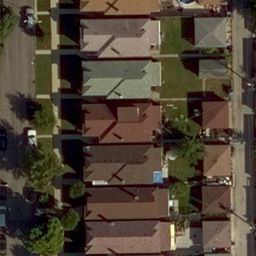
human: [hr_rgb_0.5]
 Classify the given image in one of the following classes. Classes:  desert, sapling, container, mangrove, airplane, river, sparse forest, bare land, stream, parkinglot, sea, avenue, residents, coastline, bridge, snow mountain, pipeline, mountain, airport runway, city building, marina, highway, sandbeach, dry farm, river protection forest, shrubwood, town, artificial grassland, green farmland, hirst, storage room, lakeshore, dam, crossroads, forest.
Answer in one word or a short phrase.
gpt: residents